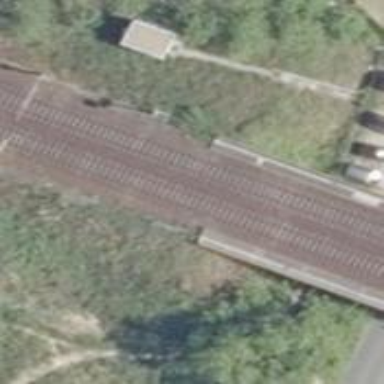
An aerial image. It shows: Rail on embankment with electrified contact lines.